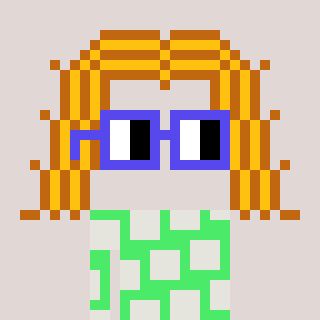
a pixel art character with square blue glasses, a hair-shaped head and a teal-colored body on a warm background